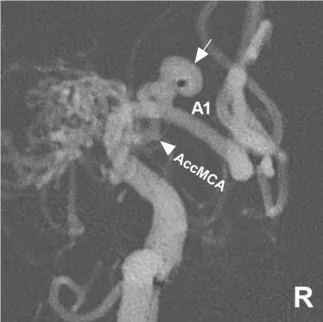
Aneurysm coiling and follow-up CT. (A) DSA roadmap navigation of the right ICA showing that the microcatheter was positioned into the aneurysm sac (arrow); the arrowhead indicates the AccMCA.
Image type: radiology (ct)